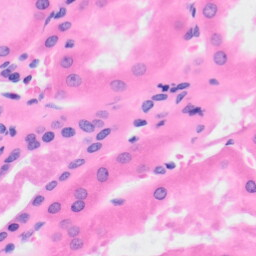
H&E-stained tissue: Kidney